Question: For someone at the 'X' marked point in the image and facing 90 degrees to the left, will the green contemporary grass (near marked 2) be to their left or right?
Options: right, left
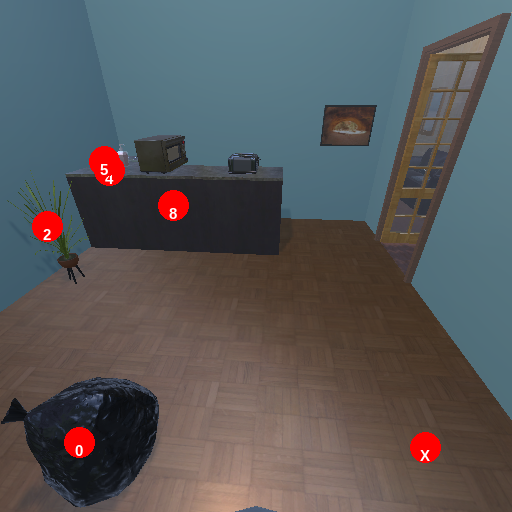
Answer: right